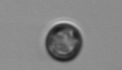
Label: Thalassiosira